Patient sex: M
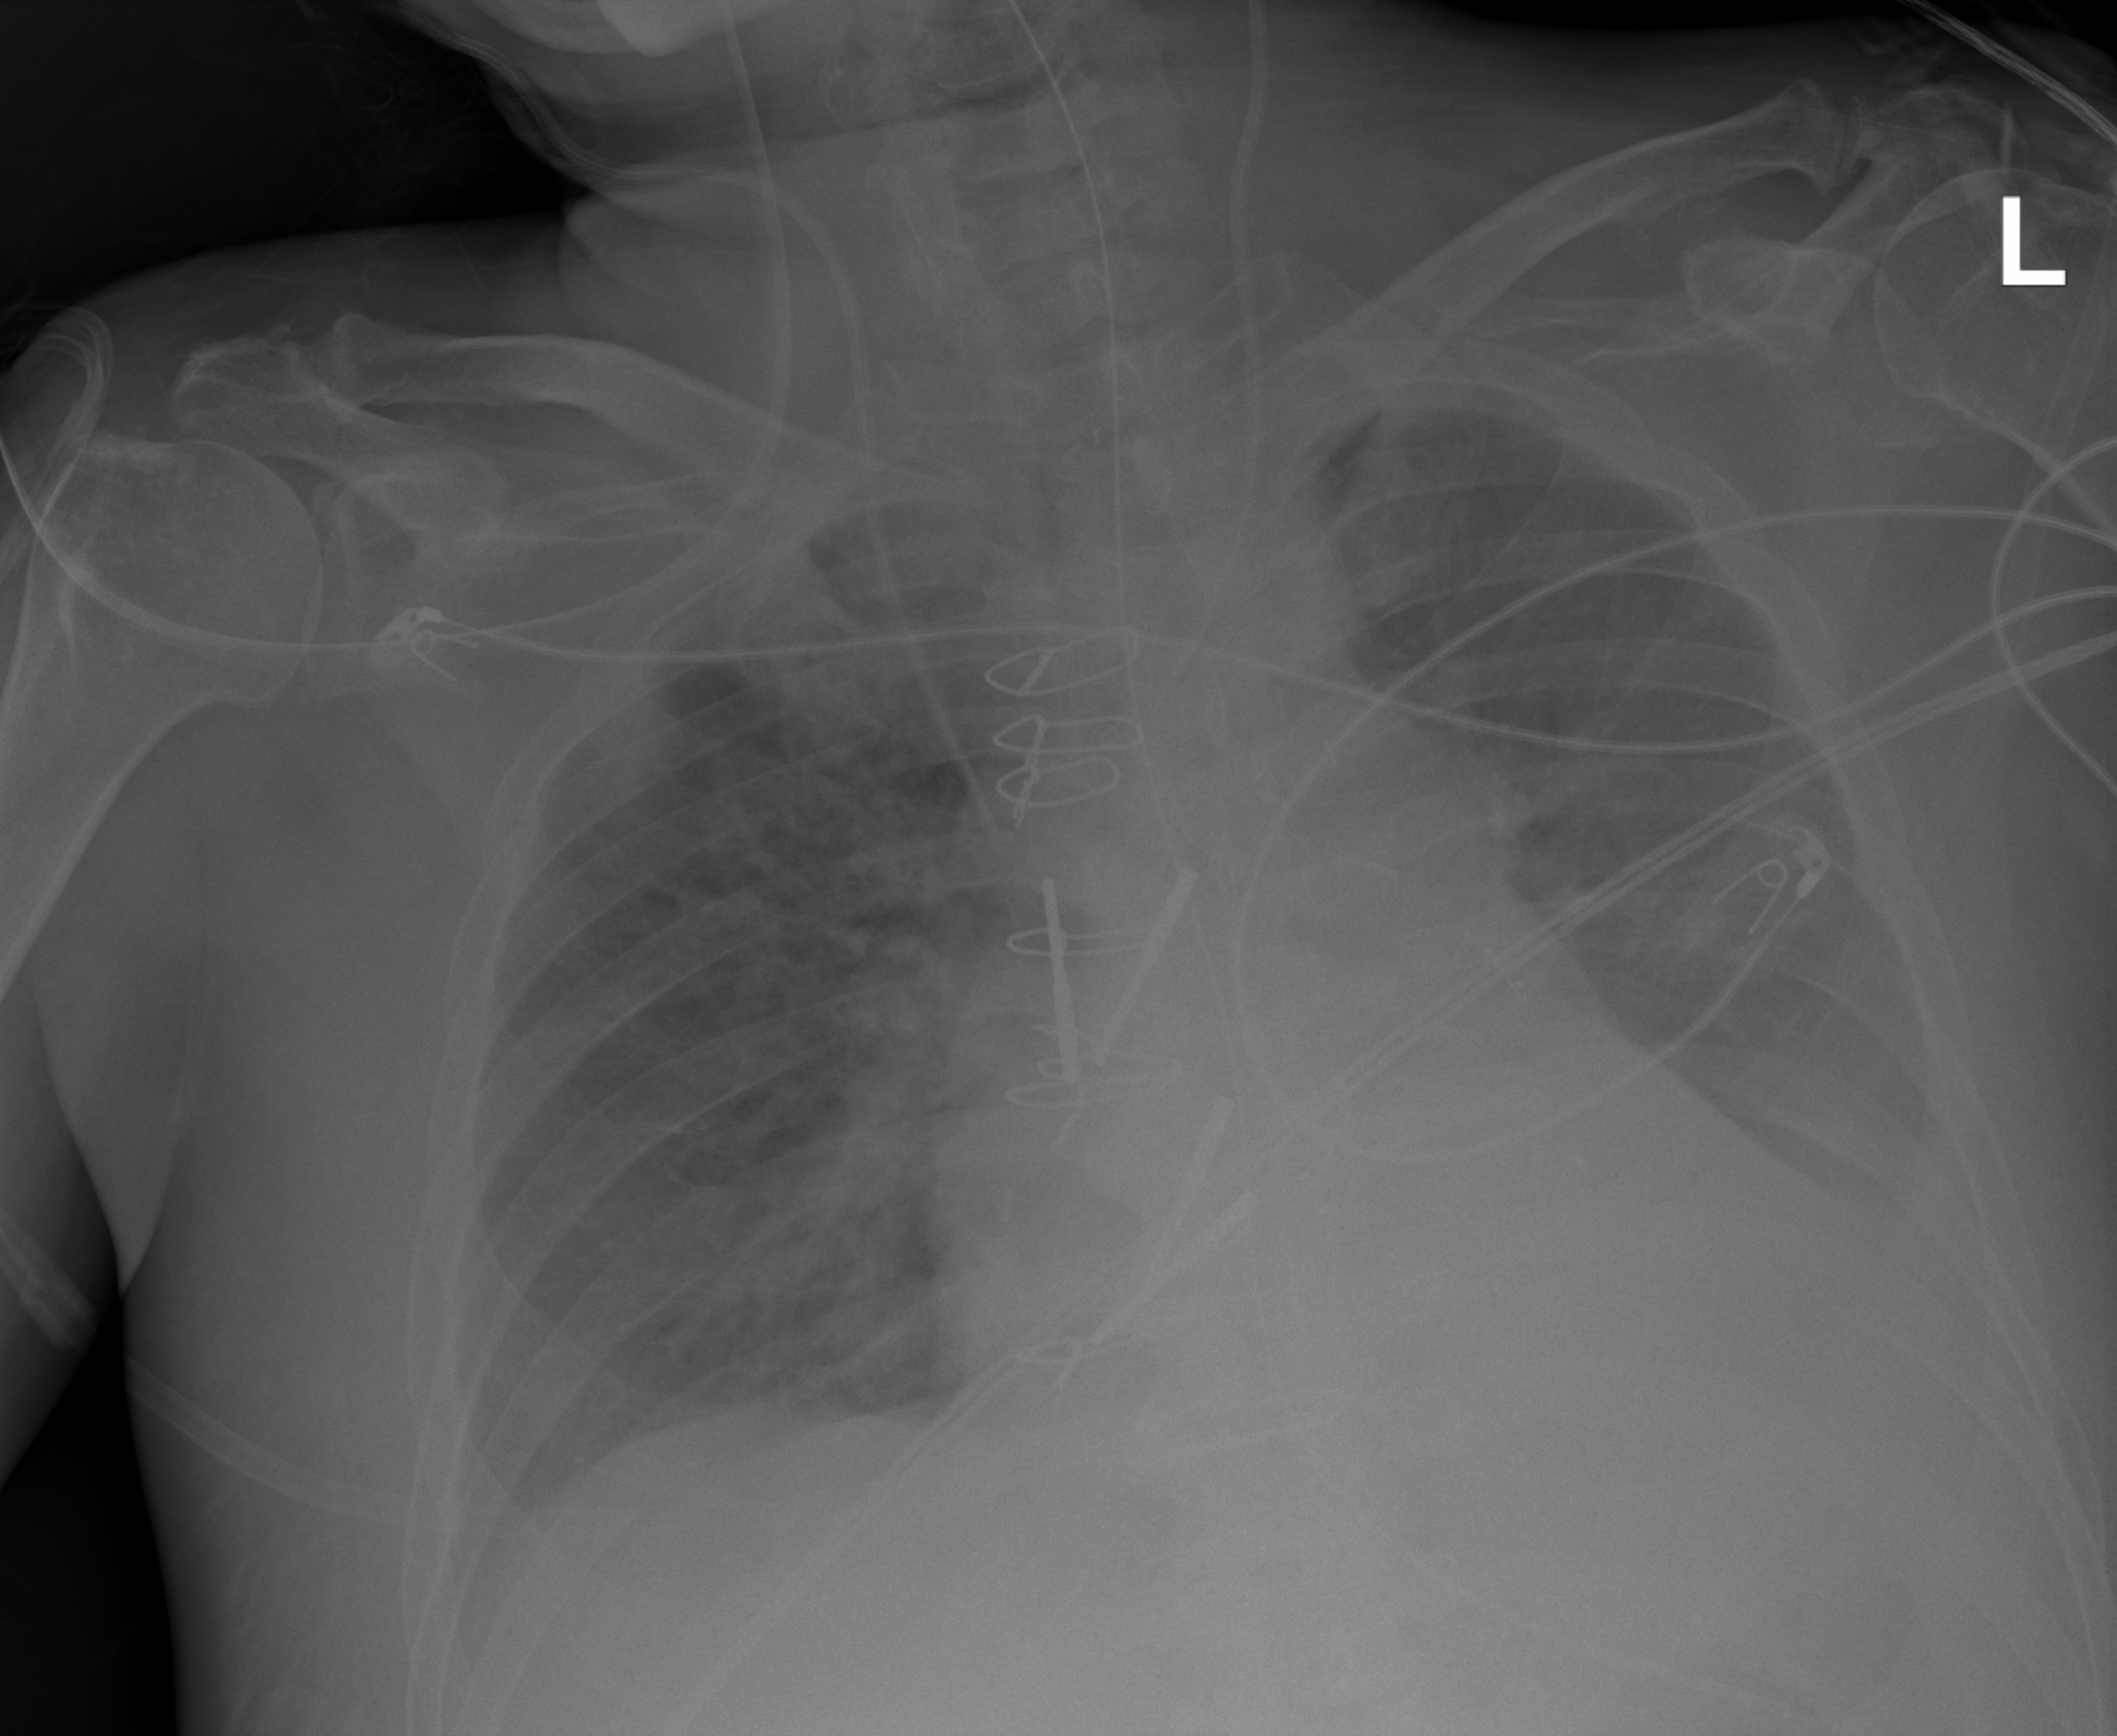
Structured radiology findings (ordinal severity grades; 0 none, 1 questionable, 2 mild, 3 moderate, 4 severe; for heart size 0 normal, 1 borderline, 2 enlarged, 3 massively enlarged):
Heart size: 2
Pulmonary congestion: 2
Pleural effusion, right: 1
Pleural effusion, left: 2
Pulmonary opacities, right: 2
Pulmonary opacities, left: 2
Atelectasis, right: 2
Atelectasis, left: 2